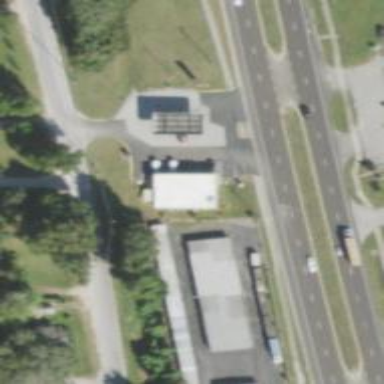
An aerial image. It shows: Convenience shop.